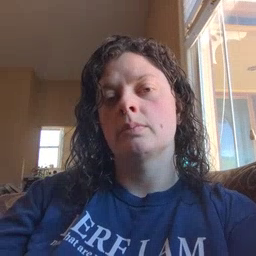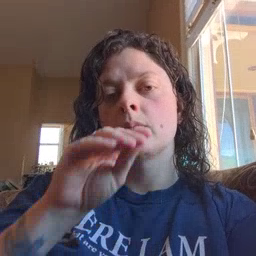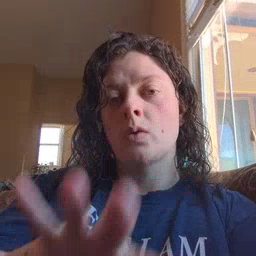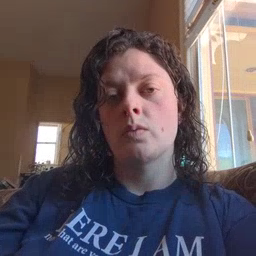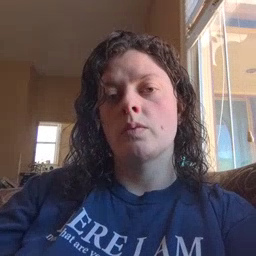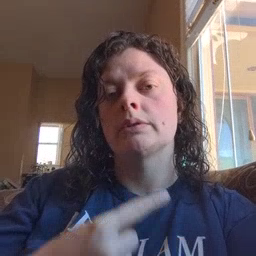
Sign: blow